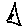
Label: triangle